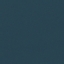
Land use / land cover: SeaLake